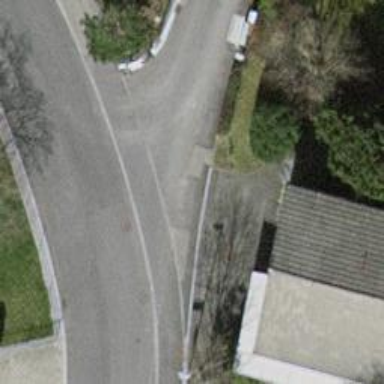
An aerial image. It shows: Sidewalk.